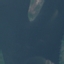
Land use / land cover: SeaLake